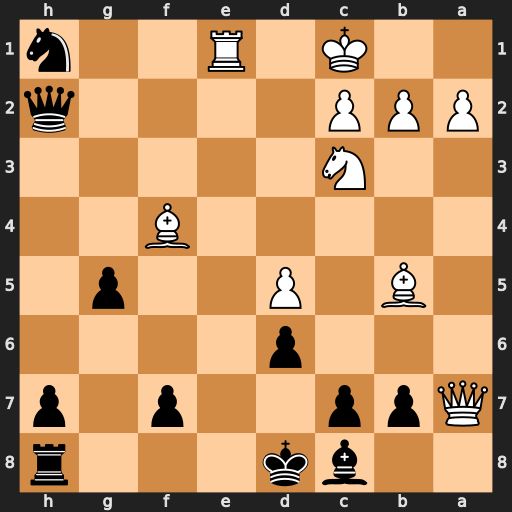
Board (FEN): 2bk3r/Qpp2p1p/3p4/1B1P2p1/5B2/2N5/PPP4q/2K1R2n
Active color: b
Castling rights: -
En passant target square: -
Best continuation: Qxf4+ Kb1 Qf2 Qxf2 Nxf2